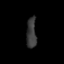
Tissue: lung
Cell type: Others
Senescence score: 0.2341
Nuclear area (px): 296
Mean DAPI intensity: 57.02